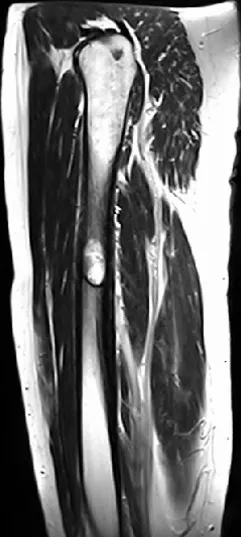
MRI with standard multi-planar technique. (a, b) Coronal and sagittal T2 weighted MRI images of a 1.4 x 2.0 x 3.3 cm showed a hyperintense, well marginated, eccentrically located and marginally expansile lesion involving the mid right femoral shaft.
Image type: radiology (mri)